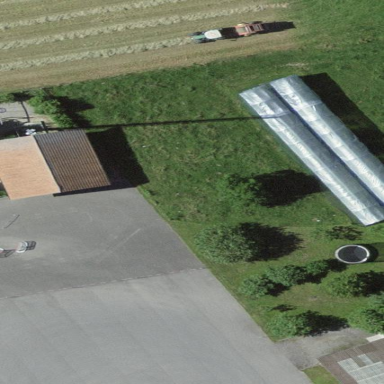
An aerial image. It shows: Greenhouse.